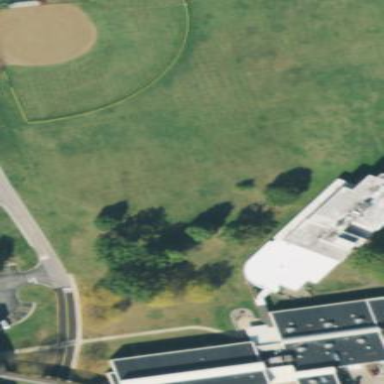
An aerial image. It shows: College building.